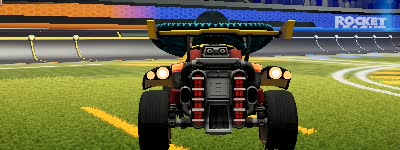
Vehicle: octane